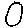
Label: circle